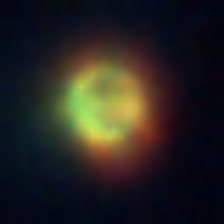
Taxon: NanoPlankton
Group: Other